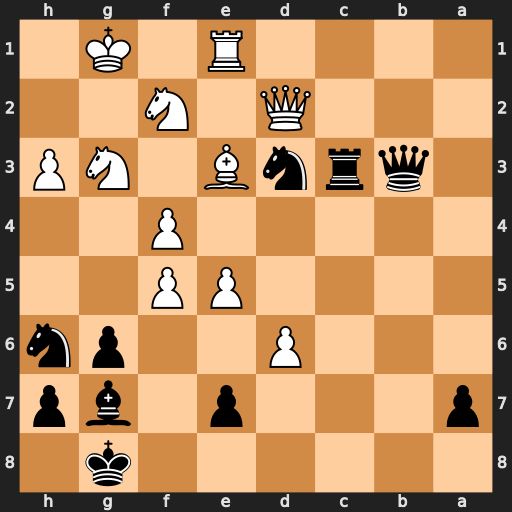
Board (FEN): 6k1/p3p1bp/3P2pn/4PP2/5P2/1qrnB1NP/3Q1N2/4R1K1
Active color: b
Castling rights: -
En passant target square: -
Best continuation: Nxe1 dxe7 Nf3+ Kh1 Nxd2